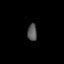
Tissue: lung
Cell type: Others
Senescence score: 0.2011
Nuclear area (px): 157
Mean DAPI intensity: 88.777